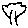
Label: tree